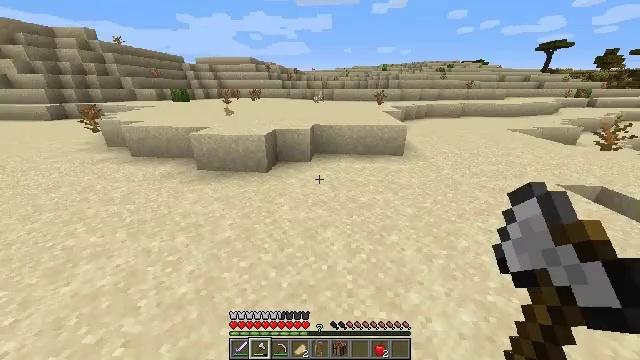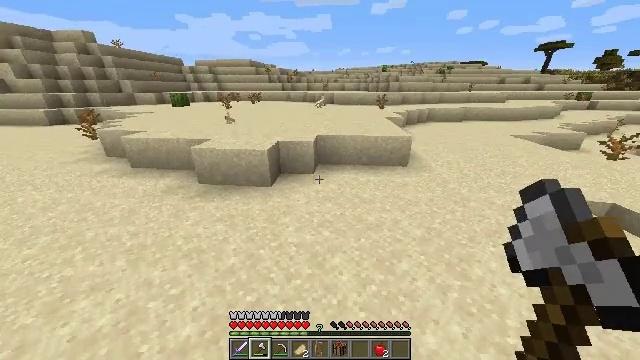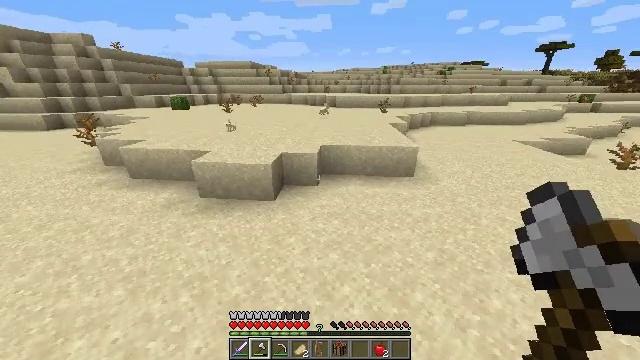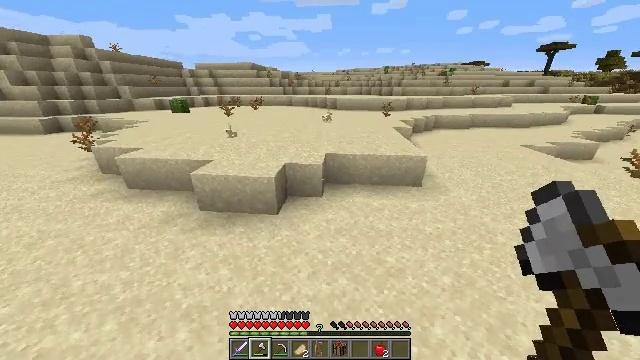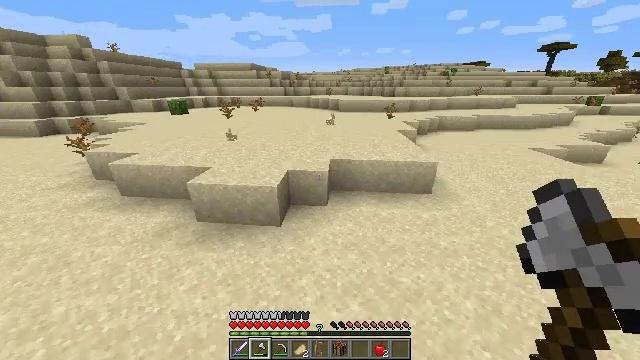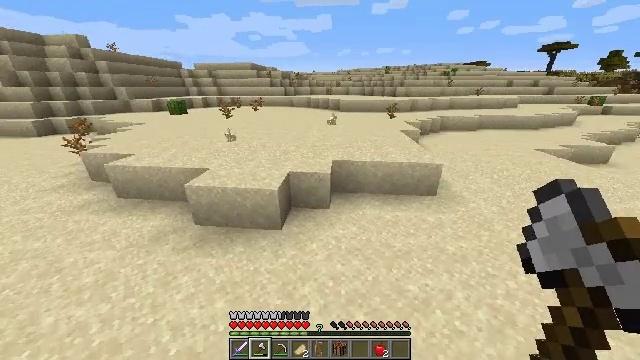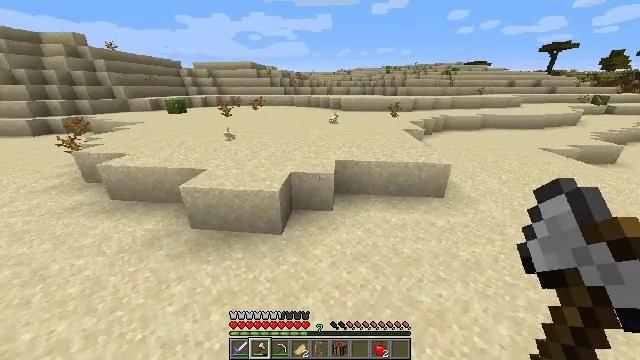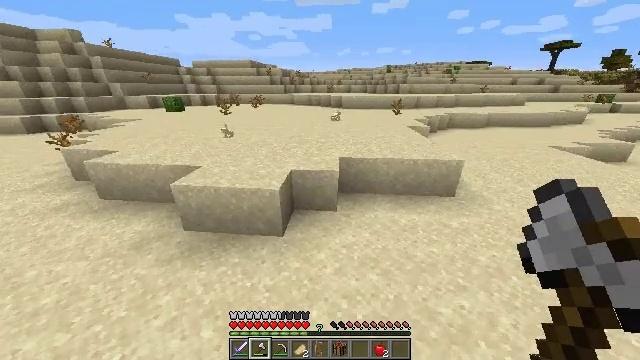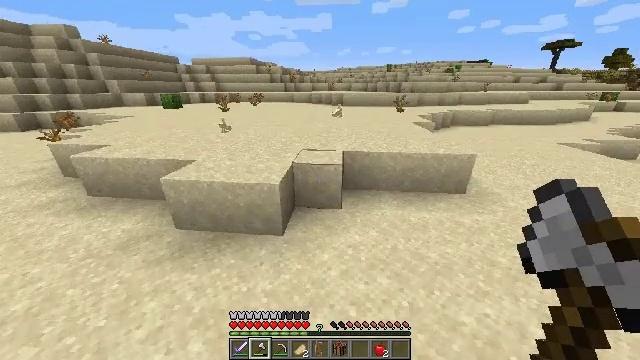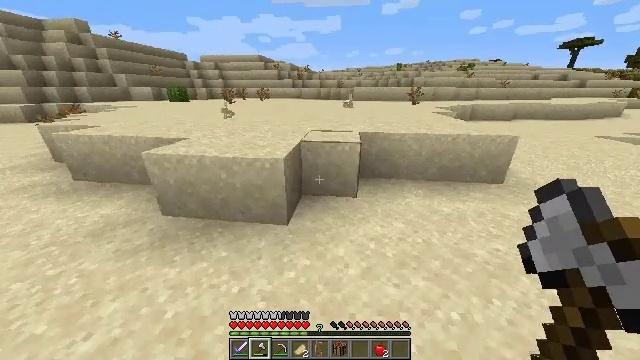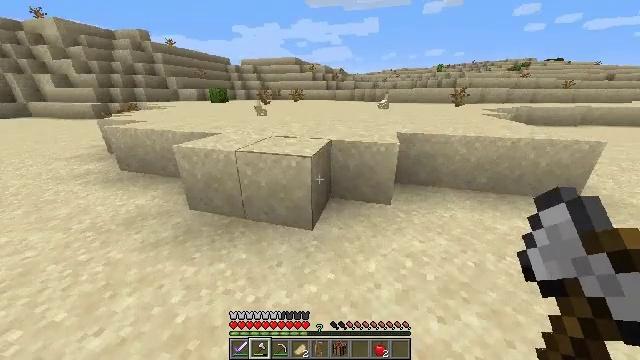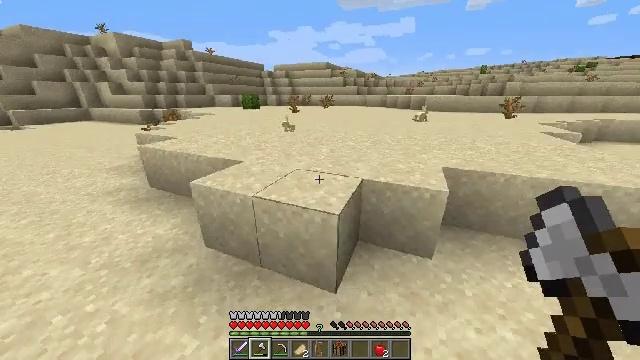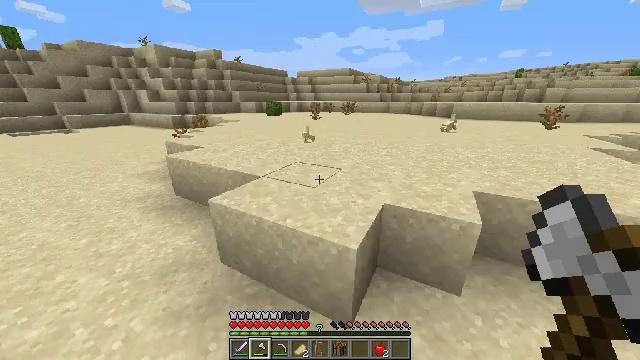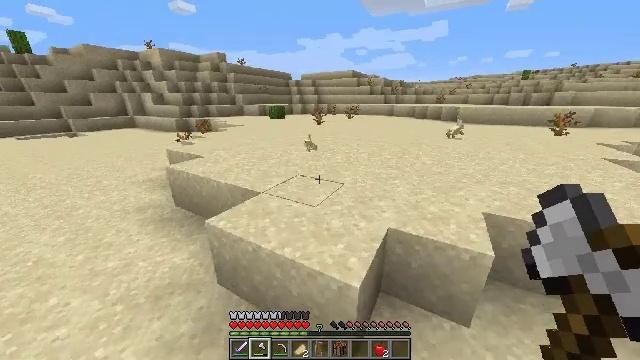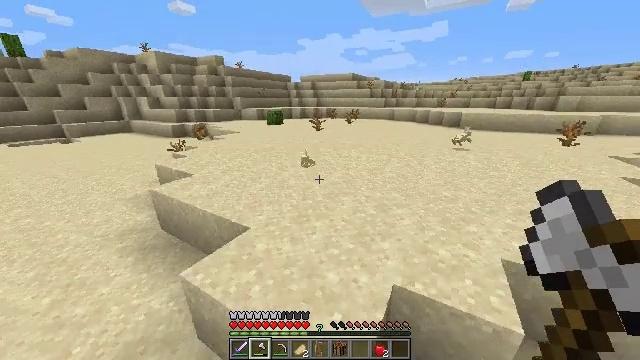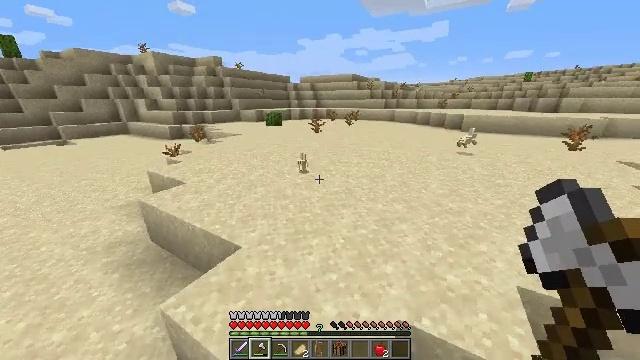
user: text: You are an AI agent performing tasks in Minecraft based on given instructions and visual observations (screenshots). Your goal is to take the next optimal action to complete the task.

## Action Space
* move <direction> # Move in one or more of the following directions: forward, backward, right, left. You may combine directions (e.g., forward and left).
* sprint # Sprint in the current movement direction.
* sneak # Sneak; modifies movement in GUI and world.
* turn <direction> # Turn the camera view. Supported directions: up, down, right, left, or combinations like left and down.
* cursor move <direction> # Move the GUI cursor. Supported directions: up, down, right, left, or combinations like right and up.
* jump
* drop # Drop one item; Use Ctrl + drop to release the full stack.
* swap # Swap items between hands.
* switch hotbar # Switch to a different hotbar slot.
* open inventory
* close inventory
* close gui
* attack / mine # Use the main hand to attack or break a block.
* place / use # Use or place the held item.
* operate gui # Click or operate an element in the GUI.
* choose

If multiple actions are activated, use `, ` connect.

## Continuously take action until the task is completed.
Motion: motion action
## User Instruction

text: Harvest the dead bush.
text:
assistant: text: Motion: move forward, sprint, jump
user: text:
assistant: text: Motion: move forward, sprint, jump
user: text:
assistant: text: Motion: move forward, sprint, jump
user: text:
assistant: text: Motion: move forward, sprint, jump
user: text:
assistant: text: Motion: move forward, sprint, jump
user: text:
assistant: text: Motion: move forward, sprint, jump
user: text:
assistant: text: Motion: move forward, sprint, jump
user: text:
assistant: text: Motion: move forward, sprint, jump
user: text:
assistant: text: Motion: move forward, sprint, turn left, jump
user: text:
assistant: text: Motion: move forward, sprint, turn left, jump
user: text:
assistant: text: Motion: move forward, sprint, turn left, jump
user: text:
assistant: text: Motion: move forward, sprint, turn left and up, jump
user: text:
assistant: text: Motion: move forward, sprint, jump
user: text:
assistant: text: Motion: move forward, sprint, jump
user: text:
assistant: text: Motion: move forward, sprint, jump
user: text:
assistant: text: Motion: move forward, sprint, jump
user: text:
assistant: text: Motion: move forward, sprint, jump
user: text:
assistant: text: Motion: move forward, sprint, jump
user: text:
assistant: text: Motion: move forward, sprint, jump
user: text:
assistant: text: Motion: move forward, sprint, jump
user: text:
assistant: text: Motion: move forward, sprint, jump
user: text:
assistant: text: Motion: move forward, sprint, jump
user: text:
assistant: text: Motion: move forward, sprint, jump
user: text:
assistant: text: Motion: move forward, sprint, jump
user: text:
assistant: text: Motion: move forward, sprint, jump
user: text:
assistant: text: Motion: move forward, sprint, jump
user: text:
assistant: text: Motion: move forward, sprint, jump
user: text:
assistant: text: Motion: move forward, sprint, jump
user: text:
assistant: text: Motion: move forward, sprint, jump
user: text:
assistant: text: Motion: move forward, sprint, jump